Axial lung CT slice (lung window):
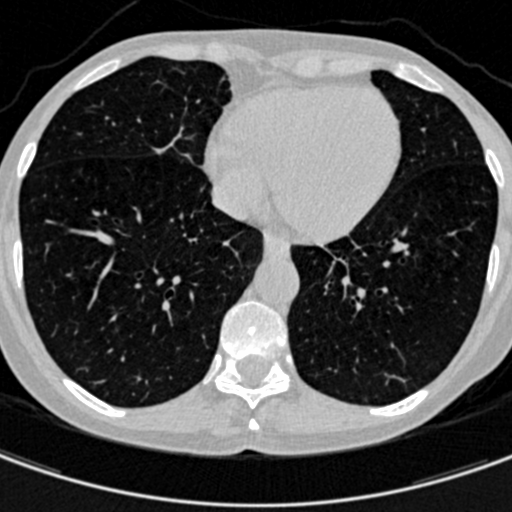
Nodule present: no